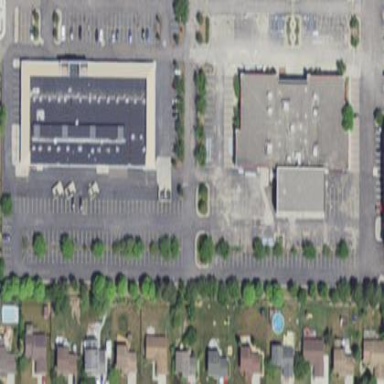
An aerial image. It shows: Retail area.